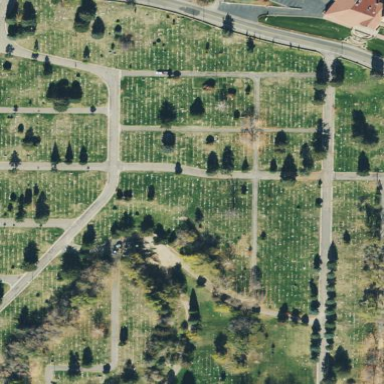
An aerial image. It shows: Sector within cemetery.